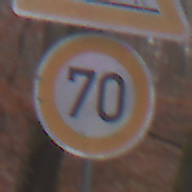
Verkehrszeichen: Geschwindigkeit70
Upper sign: SplittSchotter
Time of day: Midday
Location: Outdoor (Nature)
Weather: Overcast
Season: Autumn
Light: Natural